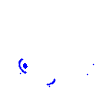
Particle: electron